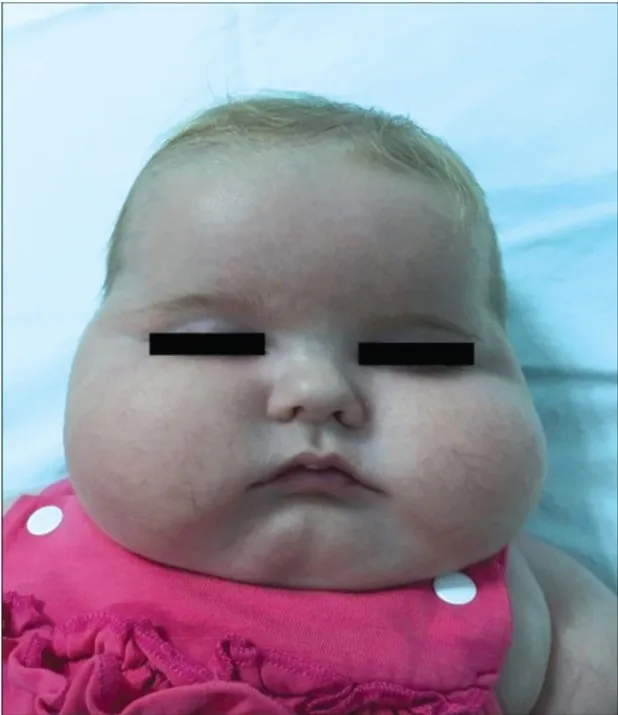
Typical cushingoid face of the patient.
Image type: medical_photograph (oral_photograph)